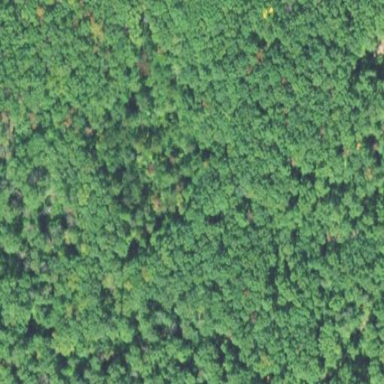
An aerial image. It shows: Mixed leaf woodland.